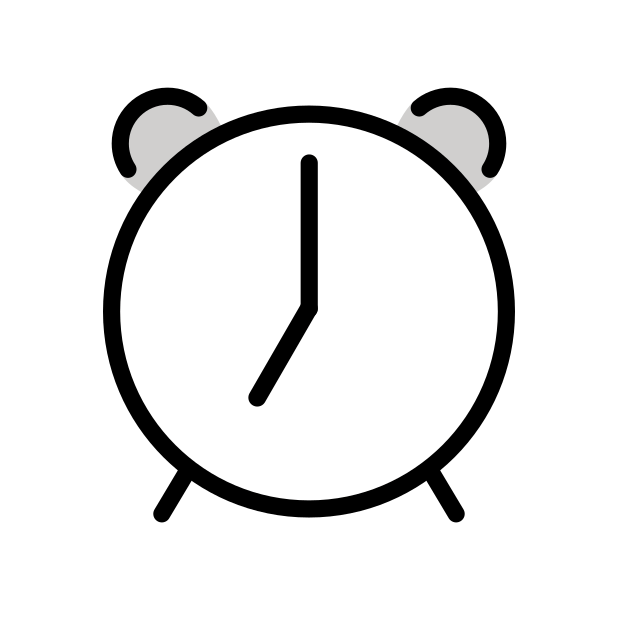
alarm clock